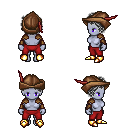
a pixel art fantasy rpg character, female body template, dark elf, purple skin, leather shoulder armor, red pants, gray curly afro hairstyle, leather cap, cloth bracers, gold boots, four views (front, back, left, right), 2x2 character sprite sheet, small pixel art, hard edges, no anti-aliasing